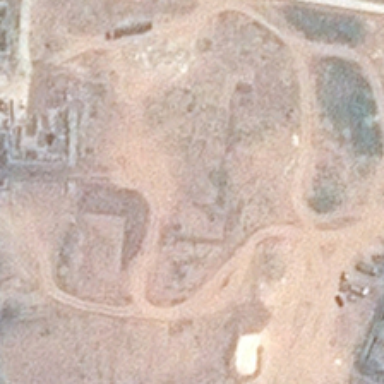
A lot of broken stone and waste are in the bareland .